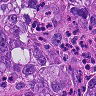
Metastatic tissue present: yes